Question: I am wondering if it is possible to display the total cost of all the items in my Wordpress Eshop like the below image.

I currently have a function that returns the total cost off all item, I just need to include the extra option costs which can be selected by a user before adding the item to the cart, here is the function I added to my 'functions.php':
'''
// Return the total cost in cart
function get_myeshop_cart_itempricetotal(){
global $blog_id;
$total_price = 0;
if(isset($_SESSION['eshopcart'.$blog_id])) {
$item_array = $_SESSION['eshopcart'.$blog_id];
foreach($item_array as $item) {
$price = $item['qty'] * $item['price'];
$total_price = $total_price + $price;
}
}
return $total_price;
}
// Display cost
function display_my_cart_cost() {
$cart_cost = get_myeshop_cart_itempricetotal();
if ( $cart_cost > 0 ) print 'PS' . $cart_cost;
else echo __('0','theme');
}
'''
I am calling this function within my template using '<?php display_my_cart_cost();?>'.
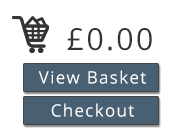
Answer: It's better to NOT modify the functions that come with the plugin. It might create bugs or conflicts - if not now in a future upgrade.
As shown in the function get_myeshop_cart_itemcount() - I think you can get the price of each item by looping through the items in the cart. You would just need to know the label for the column holding the price data. A blind guess is that it might be called "price".
Something like the code below -
'''
function get_myeshop_cart_itempricetotal(){
global $blog_id;
$total_items_in_cart = 0;
if(isset($_SESSION['eshopcart'.$blog_id])) {
$item_array = $_SESSION['eshopcart'.$blog_id];
foreach($item_array as $item) {
$price = $item['qty'] * $item['price']; //Check if column is called 'price'
$total_price += $price;
}
}
return $total_price ;
}
'''